Question: I am having a grading scale and would like to map my grades to the grading scale.

I tried to use just 'VLOOKUP()', however, the formatting is not taken and also some bounds are breached.
Any recommendation, how to use the formatting in my resultCell?
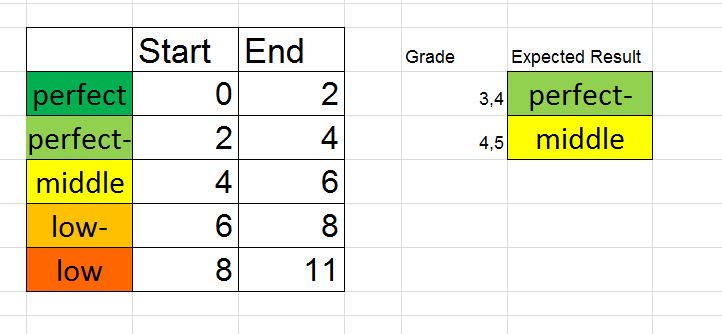
Answer: You would use conditional formatting.
To get the result name to print, use this formula:
'''
=INDEX($A$2:$A$6,MATCH($E2,$B$2:$B$6,1))
'''
Reproduce these steps:
- 'Perfect(Max)''perfect-(Min)'- - - - - -

For the "Perfect" Result:
Repeat the same as above, except use 'Highlight Cell Rules' > 'Equal To' Then select the appropriate values for each color, ie, "Perfect" for Dark Green, etc. Use the actual cell address.